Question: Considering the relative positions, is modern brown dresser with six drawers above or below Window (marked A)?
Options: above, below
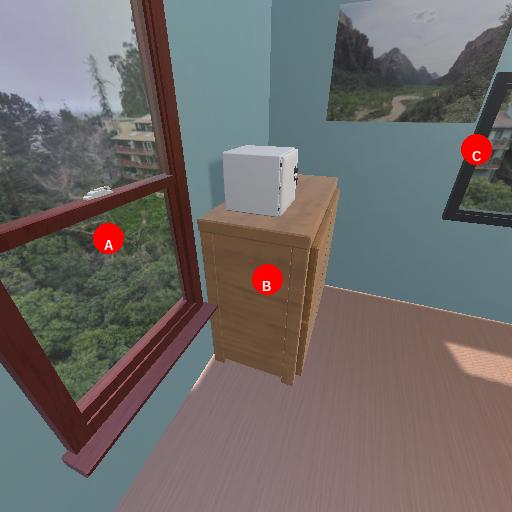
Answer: above